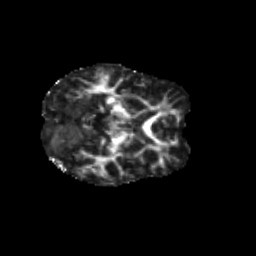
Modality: FA
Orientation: axial
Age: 12
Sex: female
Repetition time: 9.512 s
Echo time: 0.089 s